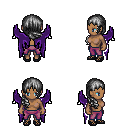
a pixel art fantasy rpg character, female body template, human, dark skin, purple wings, magenta pants, gray right-swept hairstyle, ghillies, four views (front, back, left, right), 2x2 character sprite sheet, small pixel art, hard edges, no anti-aliasing